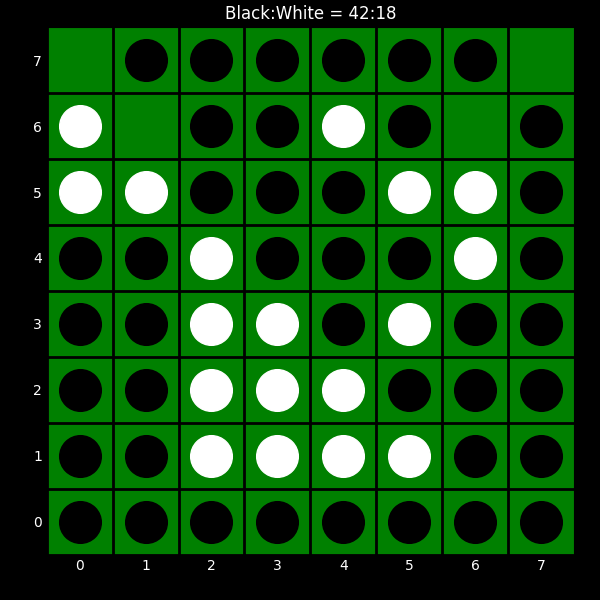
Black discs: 42
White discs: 18